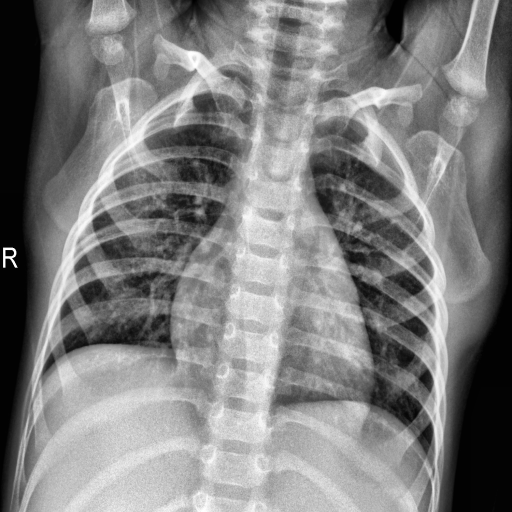
Finding: NORMAL